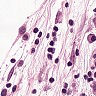
Metastatic tissue present: yes